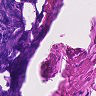
Metastatic tissue present: no